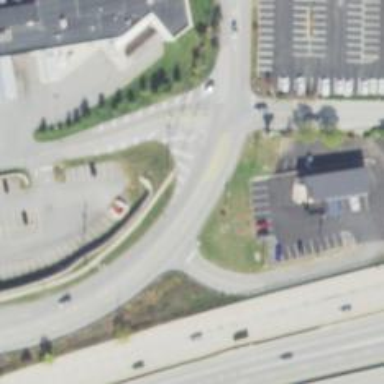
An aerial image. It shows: Asphalt road with primary designation. There is sidewalk on the left side.